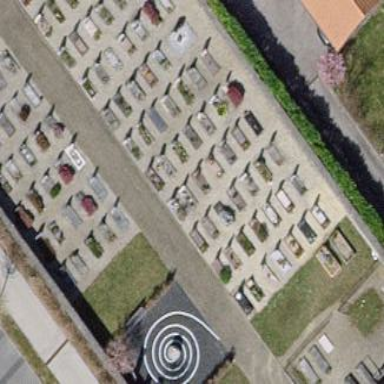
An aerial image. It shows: Cemetery.